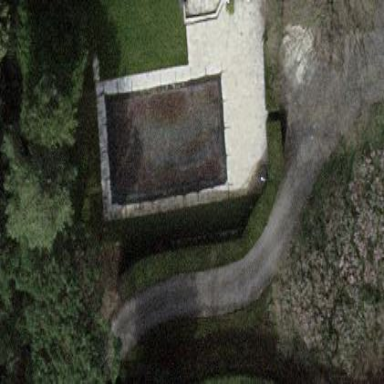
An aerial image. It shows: Swimming pool located in leisure land.